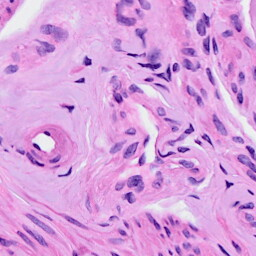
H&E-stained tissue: Ovarian